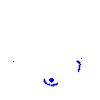
Particle: proton